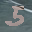
Label: 5